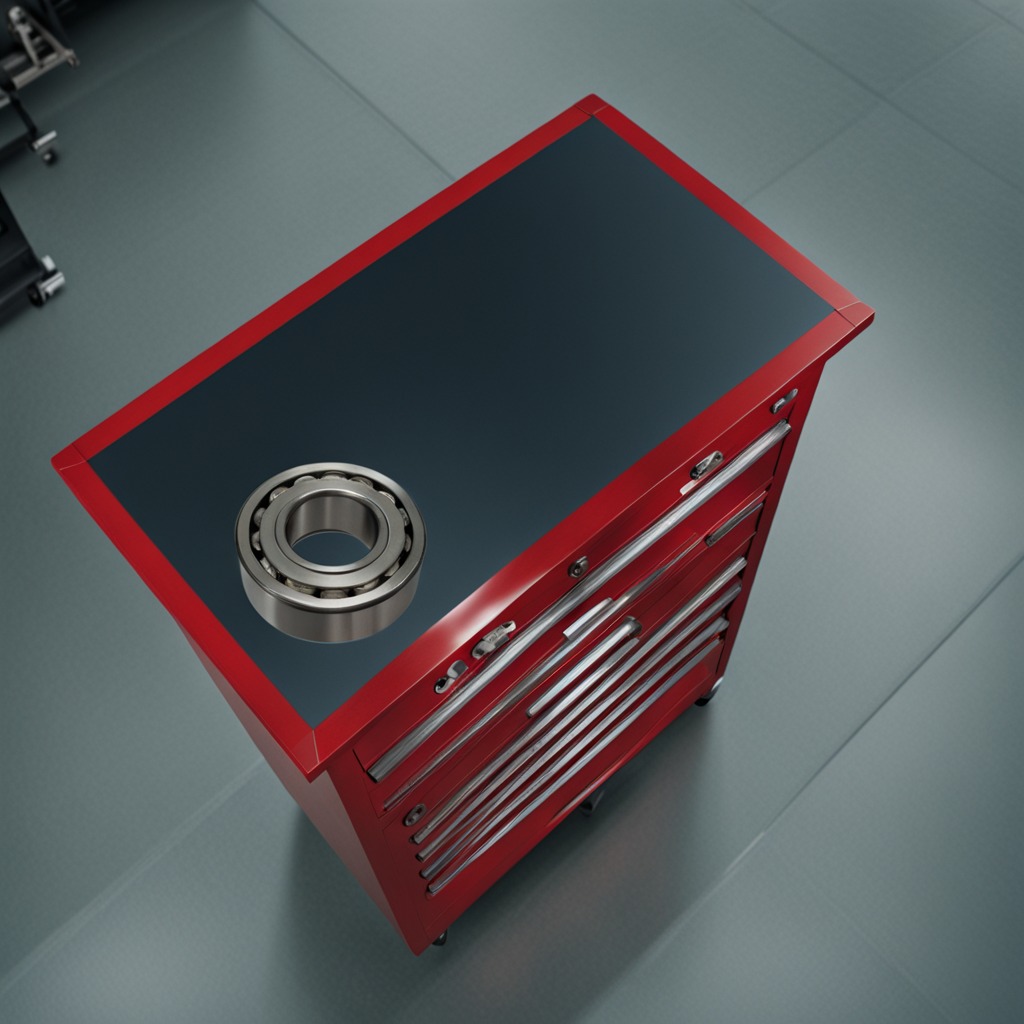
A metal ball bearing is lying on the toolbox surface in an airplane hangar workshop.